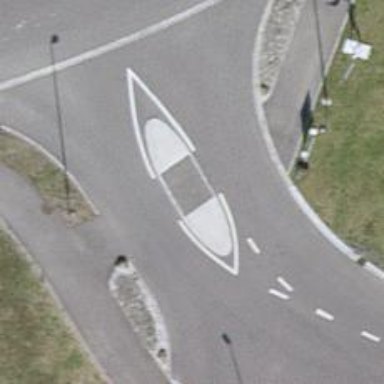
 featuring cycle track on the right side."